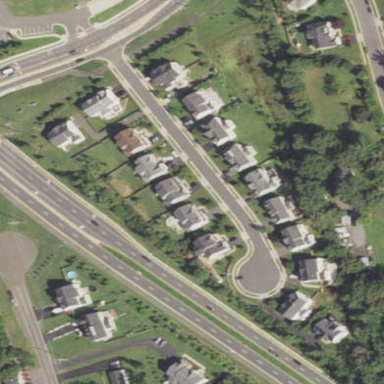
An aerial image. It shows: Residential area within neighborhood.